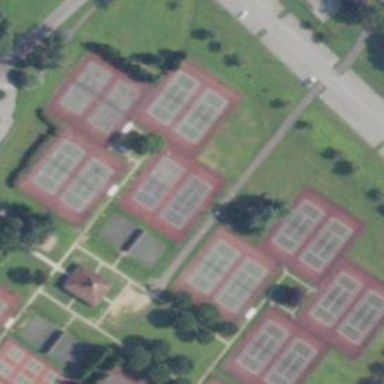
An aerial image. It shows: Tennis court in leisure pitch.